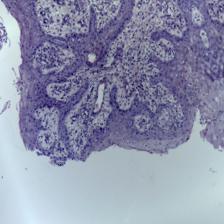
Diagnosis: OSCC